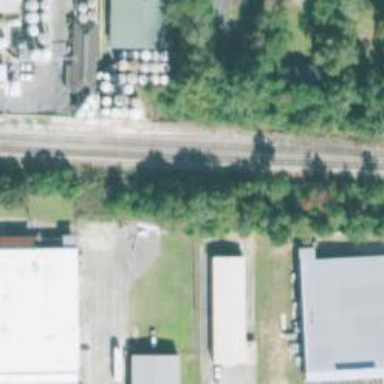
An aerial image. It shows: Rail spur service.